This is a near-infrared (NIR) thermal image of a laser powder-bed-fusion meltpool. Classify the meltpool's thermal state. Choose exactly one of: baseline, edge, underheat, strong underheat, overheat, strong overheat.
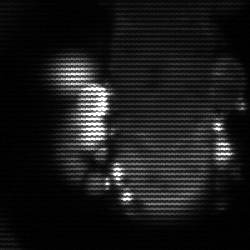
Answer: strong underheat